Field crop: maize
Growth stage: 2
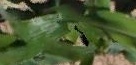
Species: maize